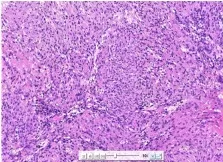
The tumor cells were arranged in a fence-like and woven pattern (B) (HEx100).
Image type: pathology (h&e)